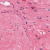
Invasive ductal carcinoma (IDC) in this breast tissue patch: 0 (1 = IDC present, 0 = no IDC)